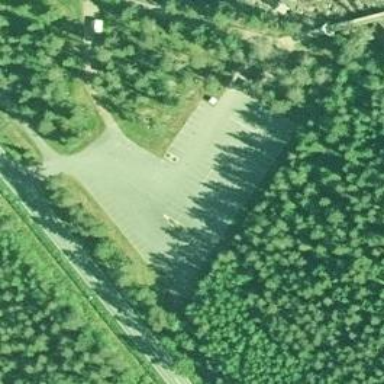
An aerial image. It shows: Parking area with asphalt surface.